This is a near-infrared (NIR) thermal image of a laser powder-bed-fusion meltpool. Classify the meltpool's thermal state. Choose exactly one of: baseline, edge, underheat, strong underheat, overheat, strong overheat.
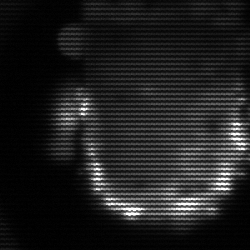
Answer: baseline